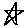
Label: star